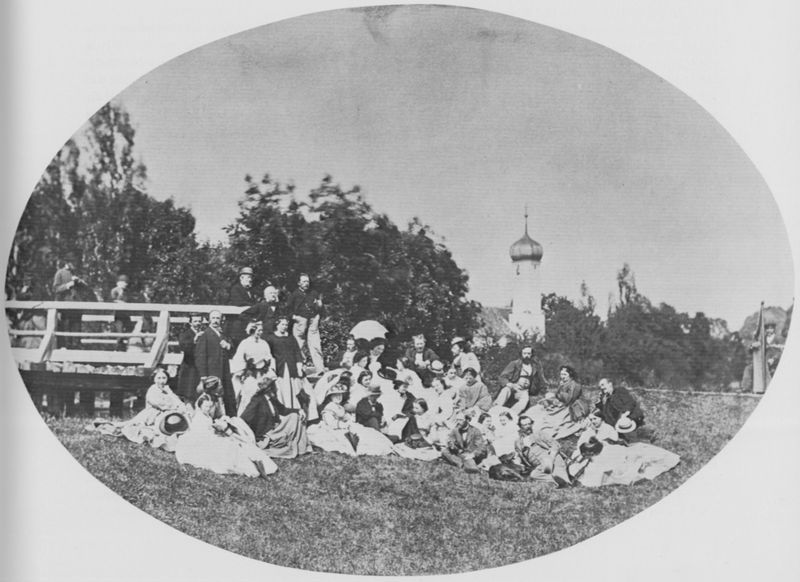
Titel: Betriebsausflug der Firma Albert
Künstler: Joseph Albert
Standort: Leverkusen
Institution: Agfa-Gevaert Photo-Historama
Schlagwörter: baum, blätter, gruppe, himmel, laub, mann, wasser, weiß, bäume, frauen, kirchturm, landschaft, menschen, sitzen, ufer, damen, frau, grau, holz, hut, hüte, kleid, kleider, männer, schwarz, dach, gras, park, schirm, sonnenschirm, wiese, gesellschaft, herren, leute, anzug, bärte, rahmen, stehen, bild, portrait, häuser, natur, brücke, busch, kirche, sonne, insel, haare, sitzend, stehend, familie, gewänder, personen, wald, oval, rund, turm, garten, sommer, ausflug, picknick, rast, steg, church, crowd, fancy, gathering, hat, men, people, white, women, black, dress, dresses, figures, france, girls, gray, grey, group, ladies, old, seated, sit, sitting, talking, woman, strohhüte, japanese, geländer, wooden, podest, pfosten, foto, fotografie, posen, bayern, zwiebelturm, schwarz-weiß, schirme, gruppenbild, photo, wood, ländlich, clouds, man, sky, tree, background, building, field, landscape, nature, water, germany, summer, sun, tower, trees, chiemsee, child, costume, stand, suit, landpartie, america, forest, grass, river, bushes, road, black and white, frame, fotographie, castle, bonnet, hats, beard, cross, jacket, dead, children, suits, bridge, meadow, verein, smiling, großfamilie, outside, rural, sunny, party, music, paare, family, dome, lawn, holzbrücke, lagern, ground, nineteenth century, school, trum, gruppenfoto, circle, foreground, american, crossing, horse, wiede, outdoors, chinese, resting, asian, spire, auf dem land, japan, china, humans, land, sturm, trousers, standing, photograph, photography, reclining, bildnisd, chruch, fete, gentlemen, guppenbild, onion dome, parasol, peopl, russia, russian, umbrella, boys, adults, kkleid, family portrait, pause, woods, picnic, skirts, dorf, european, hike, idyll, b&w, beards, canal, cluds, 19. jahrhundert, 19th century, 1930, 1910, gather, kirche im hintergrund, sonnenschirmchen, lange weiße kleider, brücke über wasser, 19. jht., balanced, railroad, famiy, portraiture, cirle, 1800s, vintage, bw, relaxing, chaple, runde, a, schwar weiss, 50 jahre, freude, many, old picture, familienportrait, idyyll, baume, group portraiture, lawmn, umbeller, harpa, 1800 s gathering, damen und herren, gesellscheft, tolstoy, photogrqaph, regenschirm, freunde